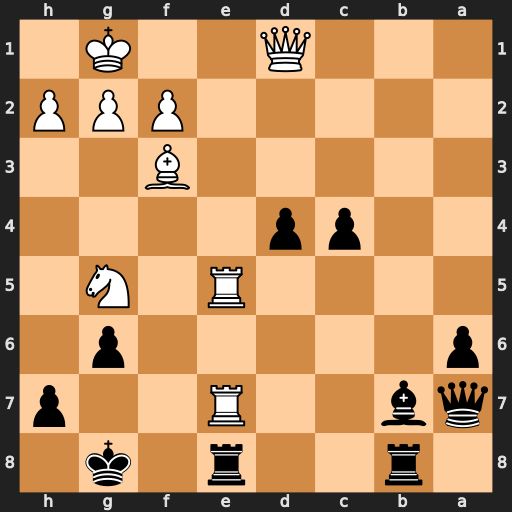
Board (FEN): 1r2r1k1/qb2R2p/p5p1/4R1N1/2pp4/5B2/5PPP/3Q2K1
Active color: b
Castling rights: -
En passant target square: -
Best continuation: Rxe7 Rxe7 Bxf3 gxf3 Qxe7